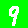
Digit: 9